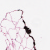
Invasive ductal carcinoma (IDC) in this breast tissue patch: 0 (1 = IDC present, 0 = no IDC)